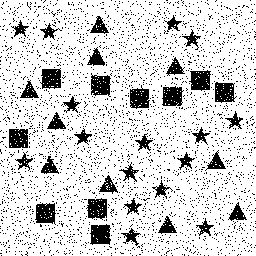
Squares: 10
Triangles: 10
Stars: 16
Total shapes: 36